Question: I'm declaring an object "Members" in my app global variable:
'''
var MyShulApp = MyShulApp || {};
MyShulApp.Members = (function () {
function Members() {
}
Members.prototype.getMembersList = function () {
var list = [{ name: "john", age: 90 }, { name: "kaly", age: 90 }, { name: "steve", age: 90}];
return list;
}
return Members;
})
'''
I want to be able to call getMembersList(), so i do this:
'''
var lst = oMembers.getMembersList();
'''
but it's not working and I get undefined.
This works:
'''
var membersList = oMembers.prototype.getMembersList();
'''
What am I doing wrong?

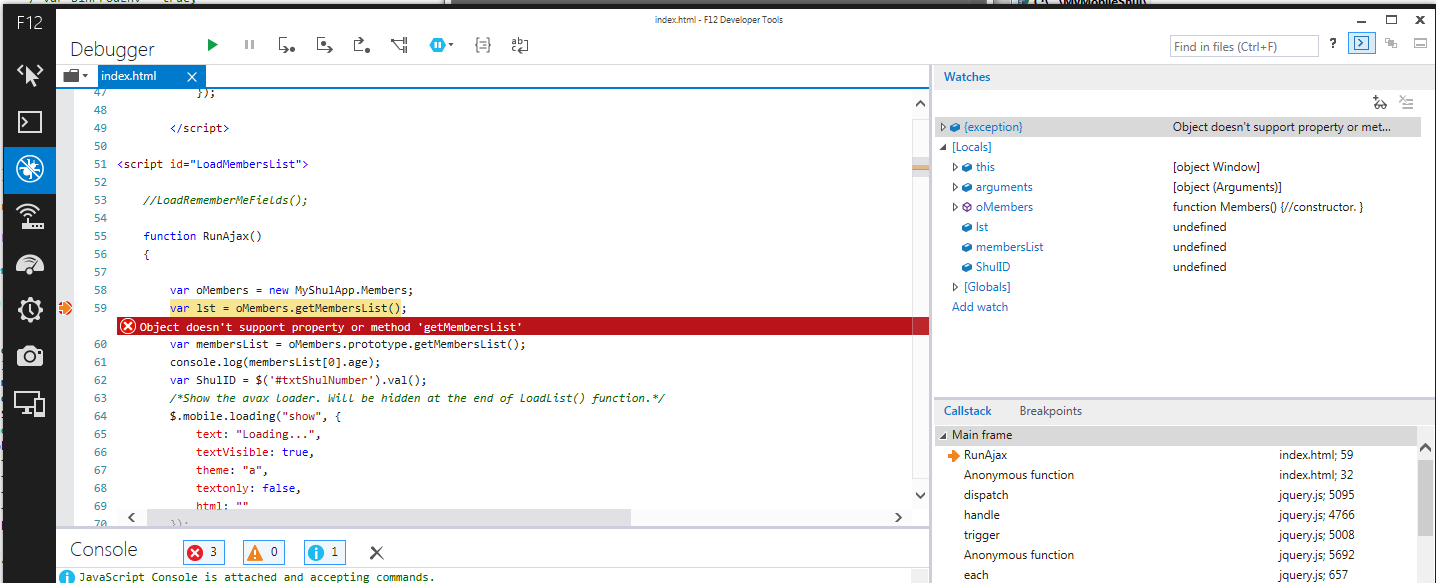
Answer: I don't know what is 'oMembers'.
But my guess is that you wanted to use a self-executing function:
'''
var MyShulApp = MyShulApp || {};
MyShulApp.Members = (function () {
function Members() {}
Members.prototype.getMembersList = function () {
var list = [{ name: "john", age: 90 }, { name: "kaly", age: 90 }, { name: "steve", age: 90}];
return list;
}
return Members;
})();
'''
Note I added the '()' at the end, to execute the function.
But you don't need that, you could just use
'''
var MyShulApp = MyShulApp || {};
MyShulApp.Members = function Members() {};
MyShulApp.Members.prototype.getMembersList = function () {
var list = [{ name: "john", age: 90 }, { name: "kaly", age: 90 }, { name: "steve", age: 90}];
return list;
};
'''